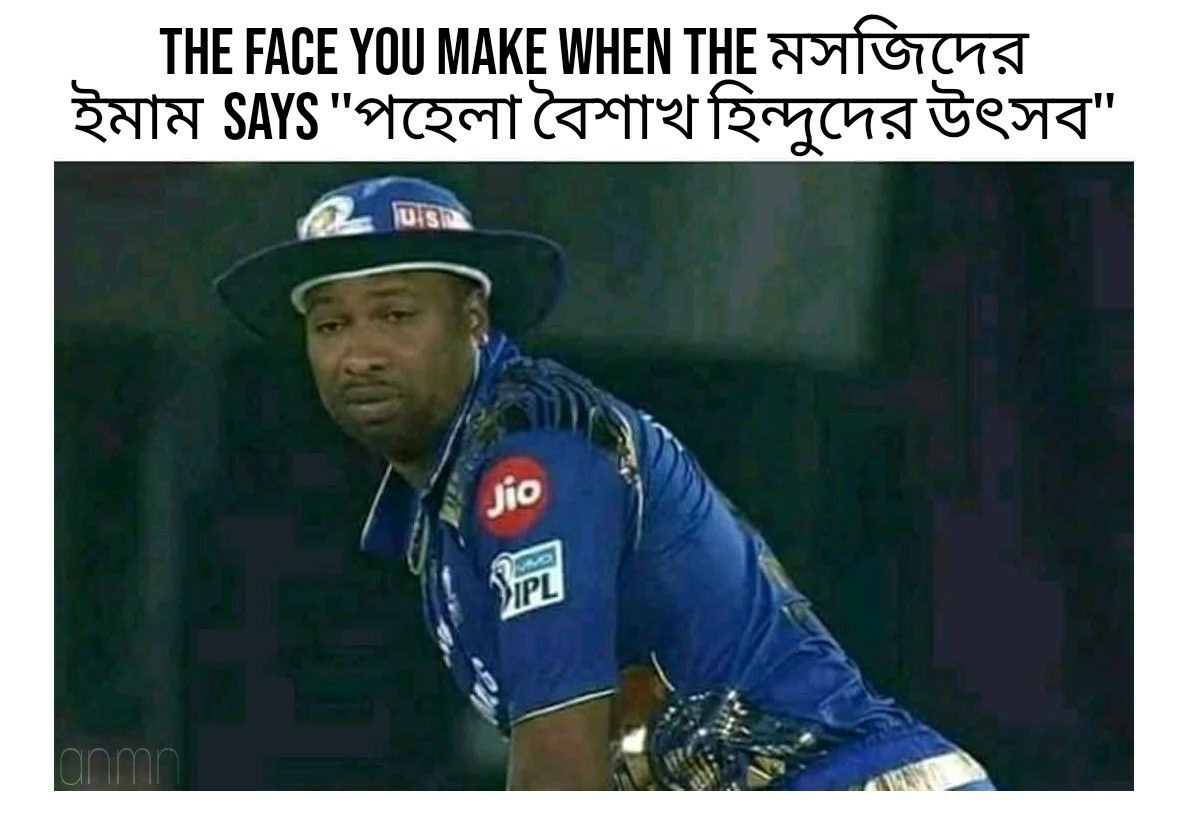
Caption: THE FACE YOU MAKE WHEN THE মসজিদের ইমাম  SAYS "পহেলা বৈশাখ হিন্দুদের উৎসব"
Label: non-hate